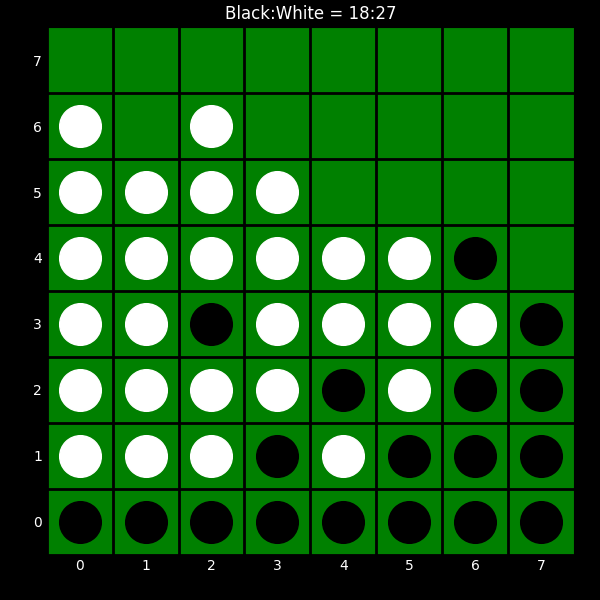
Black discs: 18
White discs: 27